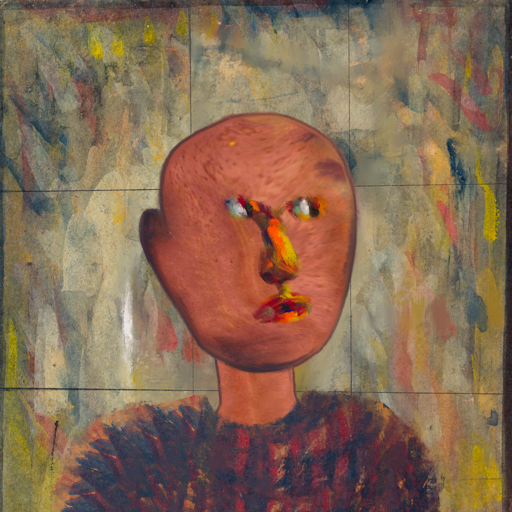
Background: GypsyMother, Head And Neck Side: Mother_And_Son_Mother, Face Side: An_Impression, Bust: In_The_Sun, Hair Side: Blank, Head Accessory: Blank, Second Necklace: Blank, Necklace: Blank, Baby: Blank